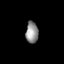
Tissue: lung
Cell type: Epithelial cells
Senescence score: 0.2199
Nuclear area (px): 266
Mean DAPI intensity: 142.406